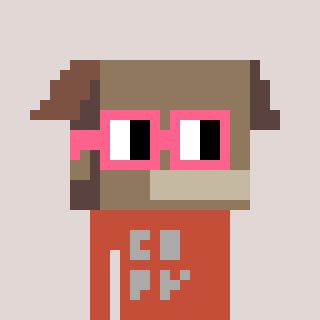
a pixel art character with square pink glasses, a box-shaped head and a rust-colored body on a warm background